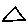
Label: triangle